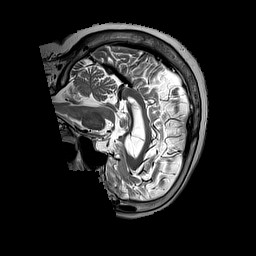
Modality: T2w
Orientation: sagittal
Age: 60
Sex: female
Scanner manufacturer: siemens
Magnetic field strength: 3 T
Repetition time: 3.2 s
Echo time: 0.212 s